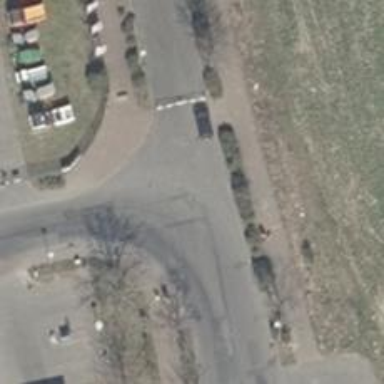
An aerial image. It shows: Residential road with asphalt surface. There are separate sidewalks on both sides.